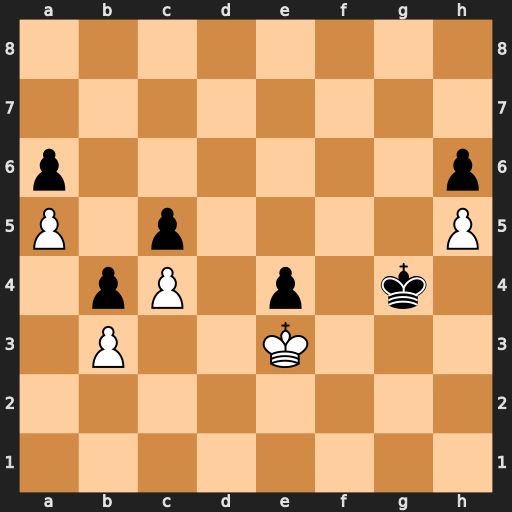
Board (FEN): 8/8/p6p/P1p4P/1pP1p1k1/1P2K3/8/8
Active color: w
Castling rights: -
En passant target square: -
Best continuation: Kxe4 Kxh5 Kd5 Kg5 Kxc5 h5 Kb6 h4 c5 h3 c6 h2 c7 h1=Q c8=Q